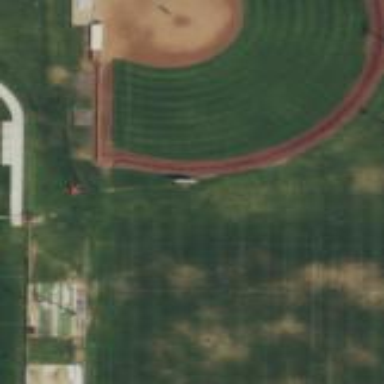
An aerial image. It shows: Softball pitch for leisure land activities.